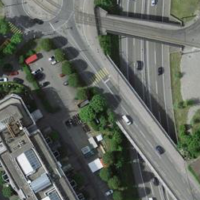
EUNIS habitat code: 57
Species observed at this site:
Prunus spinosa